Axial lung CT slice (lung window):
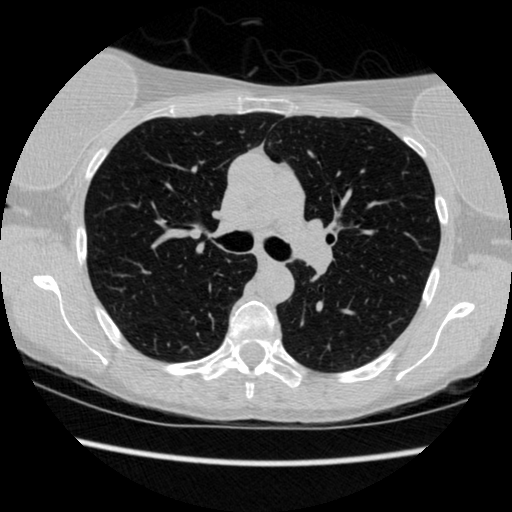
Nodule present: no